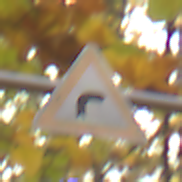
Verkehrszeichen: KurveRechts
Umgebung: Outdoor, Nature
Tageszeit: MorningAfternoon
Wetter: Overcast
Licht: Natural
Jahreszeit: Autumn
Kontrast: LowContrast